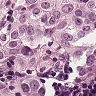
Metastatic tissue present: yes